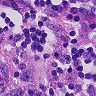
Metastatic tissue present: no